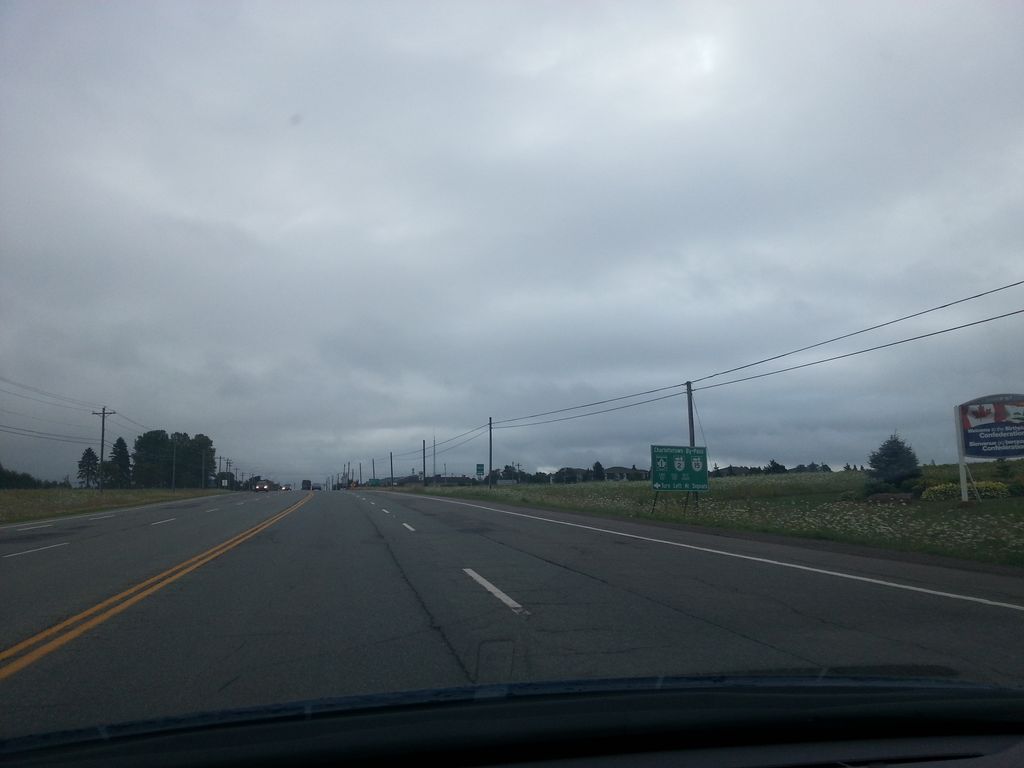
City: charlottetown